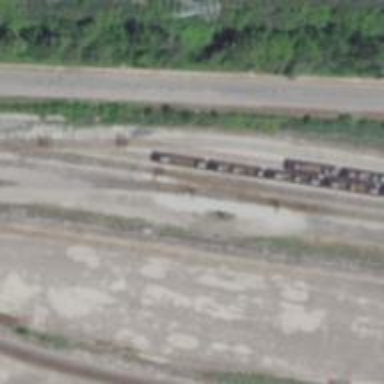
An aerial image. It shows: Railway yard.